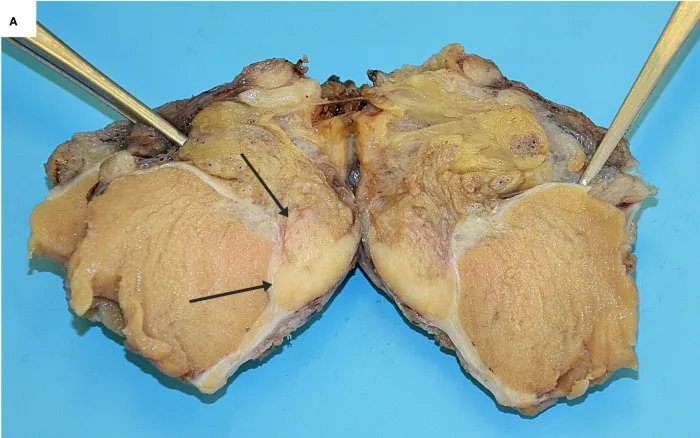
The testicle, epididymis, and spermatic cord complex (A) were sent to the Pathology department of the Ostrava University Hospital following a radical orchiectomy. The testes and spermatic cord showed no obvious macroscopical pathology. The testis sheaths were slightly thickened. However, a solid lesion approx. 1 x 2 x 2 cm in size primarily whitish in colour was present in the epididymis (black arrows on the left, the lesion can be seen on both sides of the cut).
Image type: medical_photograph (other_medical_photograph)